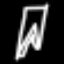
Label: pants